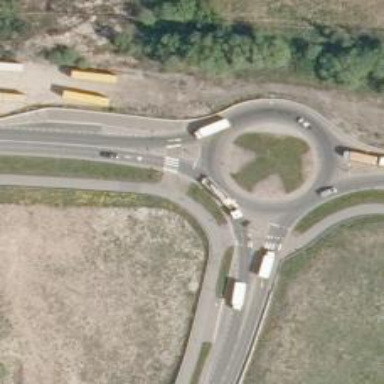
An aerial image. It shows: Asphalt cycleway.